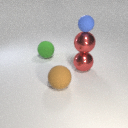
large green rubber sphere to the left of large red metal sphere